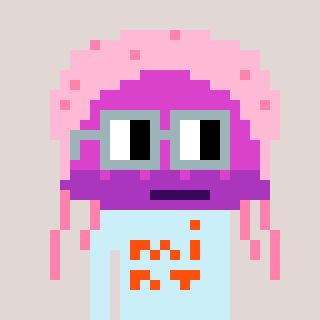
a pixel art character with square dark gray glasses, a jellyfish-shaped head and a cold-colored body on a warm background